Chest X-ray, AP view. Patient: 56 years old, sex M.
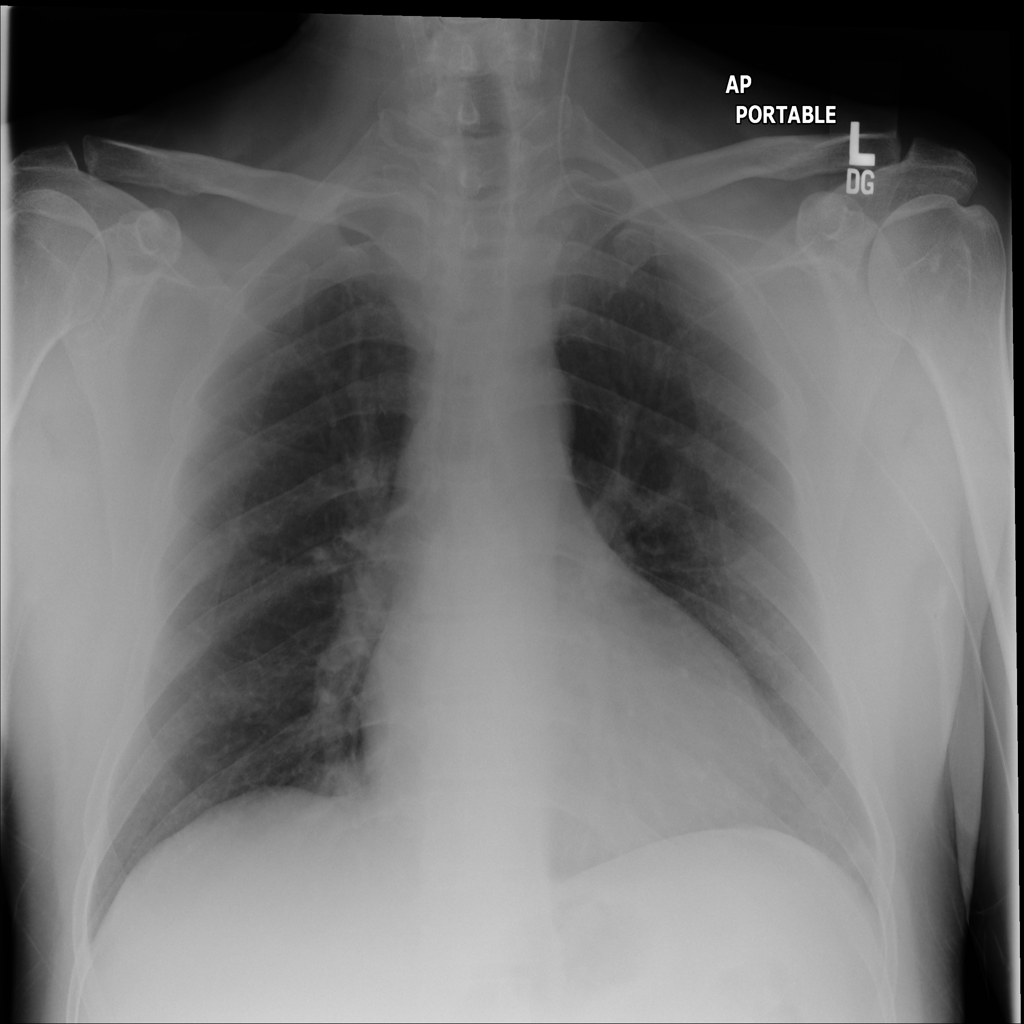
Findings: No Finding